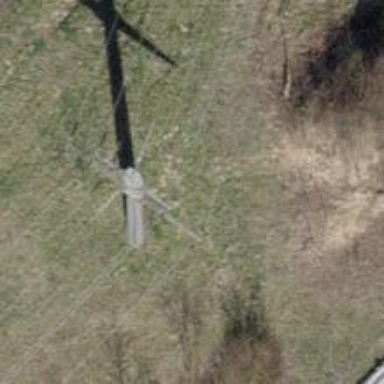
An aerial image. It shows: Power pole.